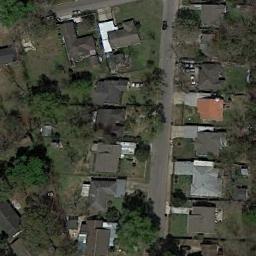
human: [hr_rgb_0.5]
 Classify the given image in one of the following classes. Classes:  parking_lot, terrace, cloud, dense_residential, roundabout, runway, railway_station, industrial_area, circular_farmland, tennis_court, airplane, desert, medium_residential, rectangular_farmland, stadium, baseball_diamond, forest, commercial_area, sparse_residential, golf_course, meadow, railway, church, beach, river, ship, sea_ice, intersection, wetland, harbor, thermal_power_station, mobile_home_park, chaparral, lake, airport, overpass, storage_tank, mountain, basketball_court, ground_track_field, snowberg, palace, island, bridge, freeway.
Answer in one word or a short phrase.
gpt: medium_residential